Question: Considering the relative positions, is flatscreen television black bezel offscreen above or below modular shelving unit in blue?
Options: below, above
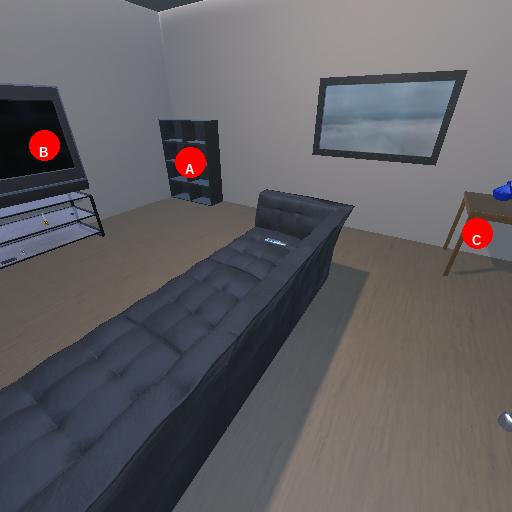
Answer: below